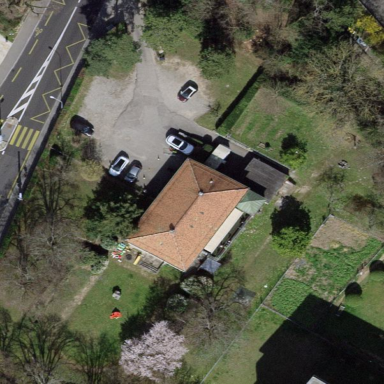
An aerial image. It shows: Kindergarten surrounded by fence.